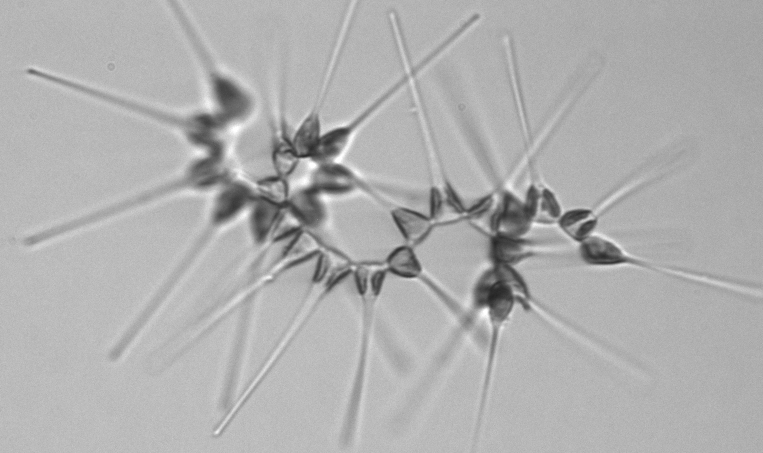
Label: Asterionellopsis_glacialis